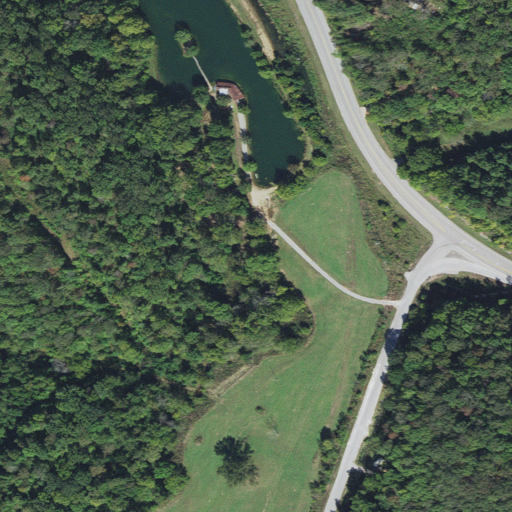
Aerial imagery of valley in Arkansas named Grooms Hollow containing deciduous forest, pasture, low intensity development, barren land, open water, mixed forest, medium intensity development, open development, grassland, and herbaceous wetlands